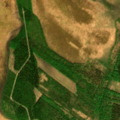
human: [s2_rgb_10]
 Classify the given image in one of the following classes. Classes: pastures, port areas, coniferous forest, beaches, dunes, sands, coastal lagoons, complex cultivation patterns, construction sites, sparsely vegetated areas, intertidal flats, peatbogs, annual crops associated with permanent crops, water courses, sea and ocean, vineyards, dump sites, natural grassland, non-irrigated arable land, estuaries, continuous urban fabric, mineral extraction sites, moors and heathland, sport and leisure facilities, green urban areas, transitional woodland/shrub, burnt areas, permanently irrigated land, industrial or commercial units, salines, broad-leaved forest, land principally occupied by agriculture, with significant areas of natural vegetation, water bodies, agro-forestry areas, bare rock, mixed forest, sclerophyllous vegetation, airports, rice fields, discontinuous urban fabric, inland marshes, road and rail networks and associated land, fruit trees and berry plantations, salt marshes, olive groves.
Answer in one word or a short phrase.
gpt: mixed forest, transitional woodland/shrub, peatbogs